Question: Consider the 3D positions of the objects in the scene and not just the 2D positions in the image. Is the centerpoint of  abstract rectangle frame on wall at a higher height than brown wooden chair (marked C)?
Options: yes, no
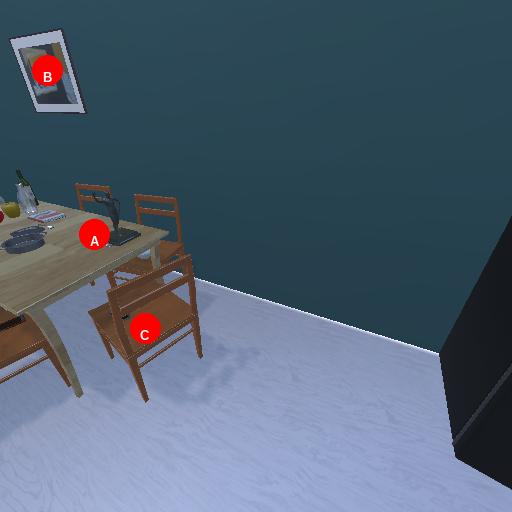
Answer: yes